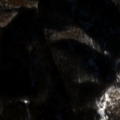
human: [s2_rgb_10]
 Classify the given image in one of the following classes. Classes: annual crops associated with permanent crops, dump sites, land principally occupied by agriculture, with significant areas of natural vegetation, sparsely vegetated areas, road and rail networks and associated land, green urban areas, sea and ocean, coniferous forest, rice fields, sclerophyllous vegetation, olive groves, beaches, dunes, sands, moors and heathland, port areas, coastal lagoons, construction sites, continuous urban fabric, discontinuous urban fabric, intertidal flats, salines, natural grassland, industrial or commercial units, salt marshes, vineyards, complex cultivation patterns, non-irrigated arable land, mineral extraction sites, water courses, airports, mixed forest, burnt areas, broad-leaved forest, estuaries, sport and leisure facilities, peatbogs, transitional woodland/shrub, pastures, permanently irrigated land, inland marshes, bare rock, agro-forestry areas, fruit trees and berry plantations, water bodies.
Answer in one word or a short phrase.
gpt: broad-leaved forest